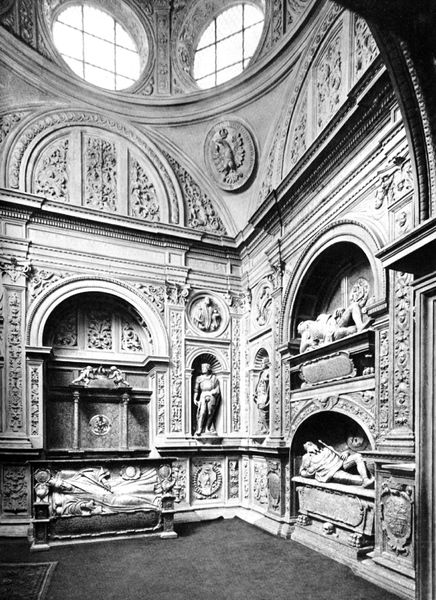
Titel: Sigismund-Kapelle der Kathedrale auf dem Wawel
Künstler: Bartolomeo Berrecci
Standort: Krakau (Kraków), Kathedrale auf dem Wawel (EU - PL)
Schlagwörter: adler, kampf, fenster, marmor, pfeiler, schloss, ornament, teppich, wand, architektur, sockel, stein, porträt, feld, kirche, figur, kreis, rund, engel, skulptur, statue, relief, bogen, pilaster, figuren, stuck, nische, gewölbe, medaillon, ritter, altar, kapitell, sims, gesims, sarg, statuen, grab, gräber, kapelle, könige, kamee, mausoleum, grabmal, nischen, medici, sarkophag, fenszer, grabkapelle, sarkopharg, grab grablege